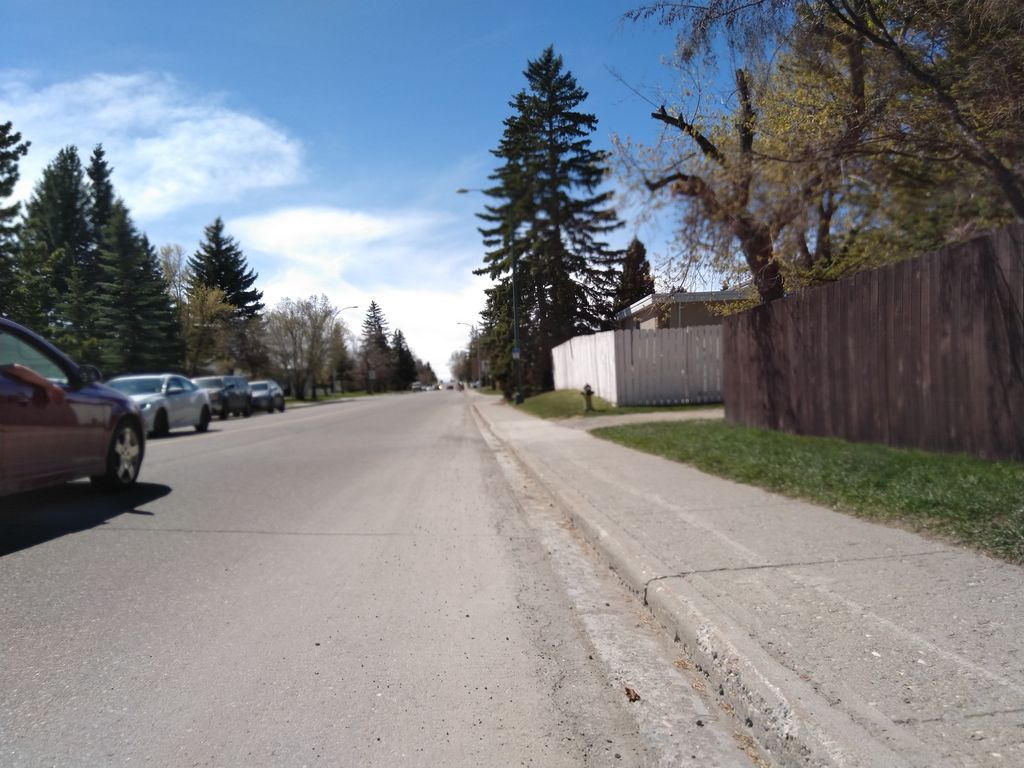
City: calgary